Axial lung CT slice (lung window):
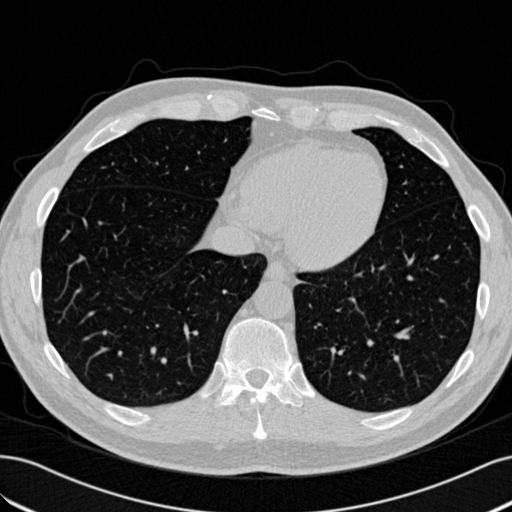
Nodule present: no